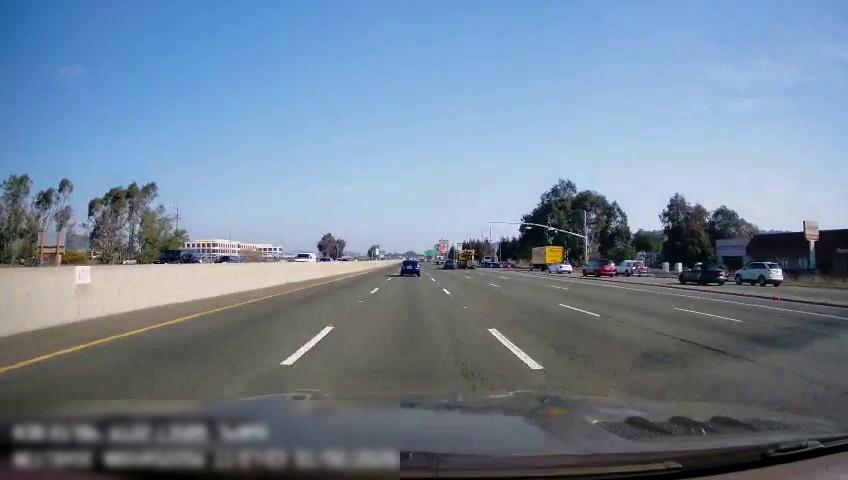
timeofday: Day
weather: Sunny
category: Drivable Space
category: Vehicles | Car
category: Vehicles | Other LV
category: Vehicles | Other LV
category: Vehicles | SUV
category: Vehicles | Other LV
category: Vehicles | Car
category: Vehicles | Car
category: Vehicles | SUV
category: Lanes | Current Lane
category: Lanes | Alternate Lane
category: Lanes | Current Lane
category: Lanes | Alternate Lane
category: Lanes | Alternate Lane
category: Lanes | Alternate Lane
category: Traffic | Signs